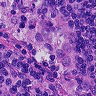
Metastatic tissue present: no